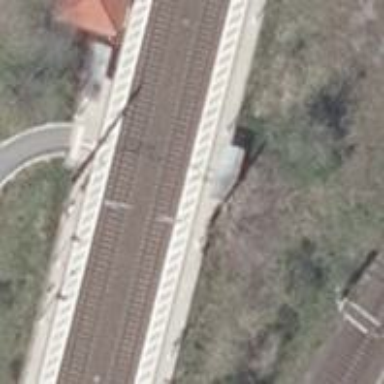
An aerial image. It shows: Railway station that also serves as public transport station.